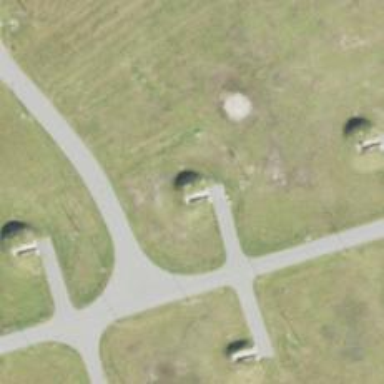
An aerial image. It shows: Military bunker for protection and defense.